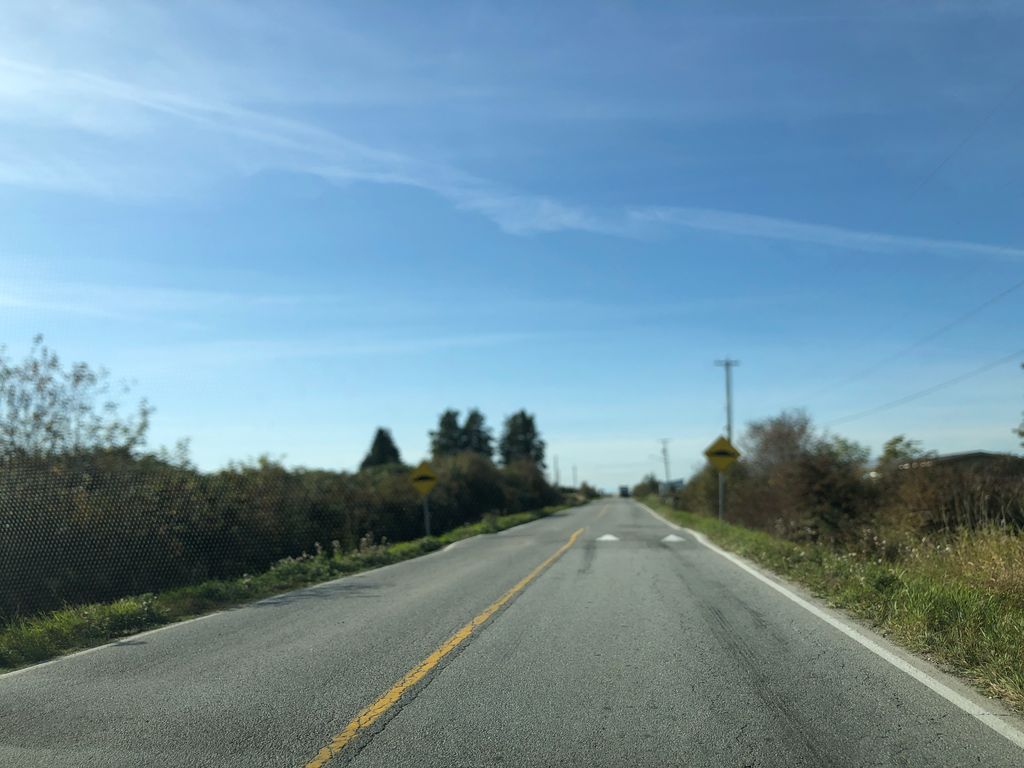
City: vancouver